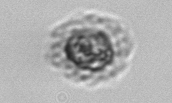
Label: Emiliania_huxleyi